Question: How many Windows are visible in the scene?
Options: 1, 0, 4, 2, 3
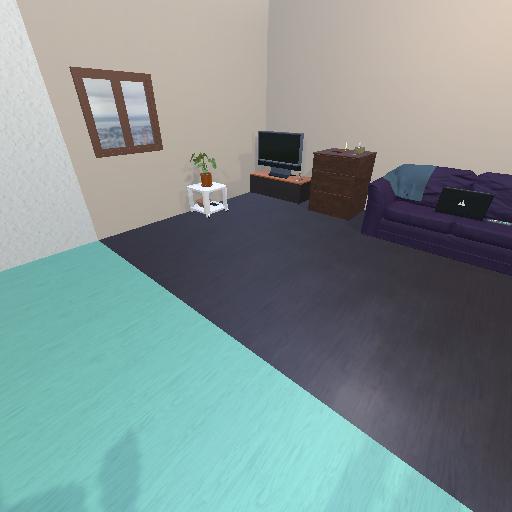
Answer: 1